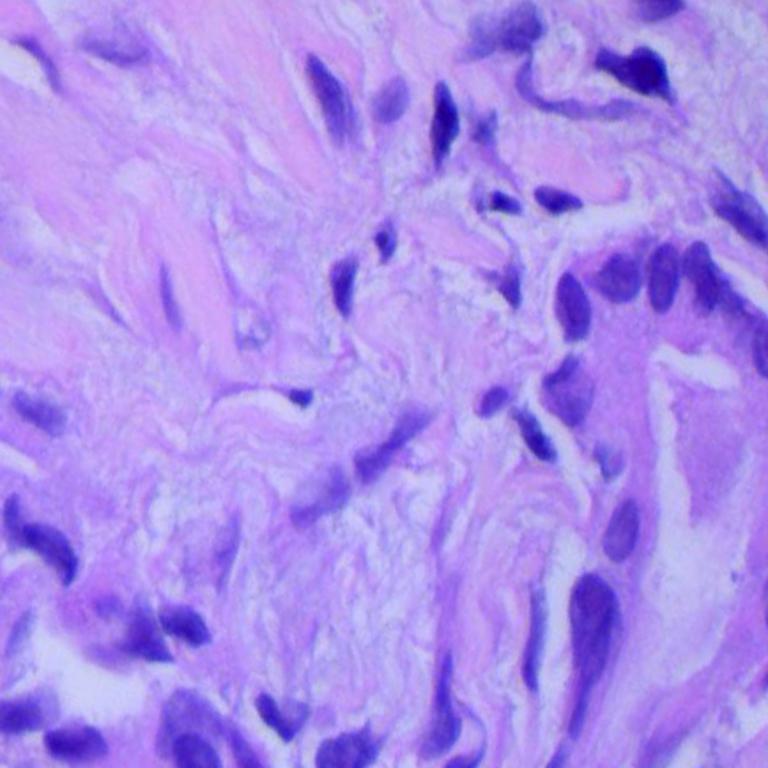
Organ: lung
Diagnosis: adenocarcinomas